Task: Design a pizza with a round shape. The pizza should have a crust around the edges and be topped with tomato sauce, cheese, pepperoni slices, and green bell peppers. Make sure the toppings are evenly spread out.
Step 432:
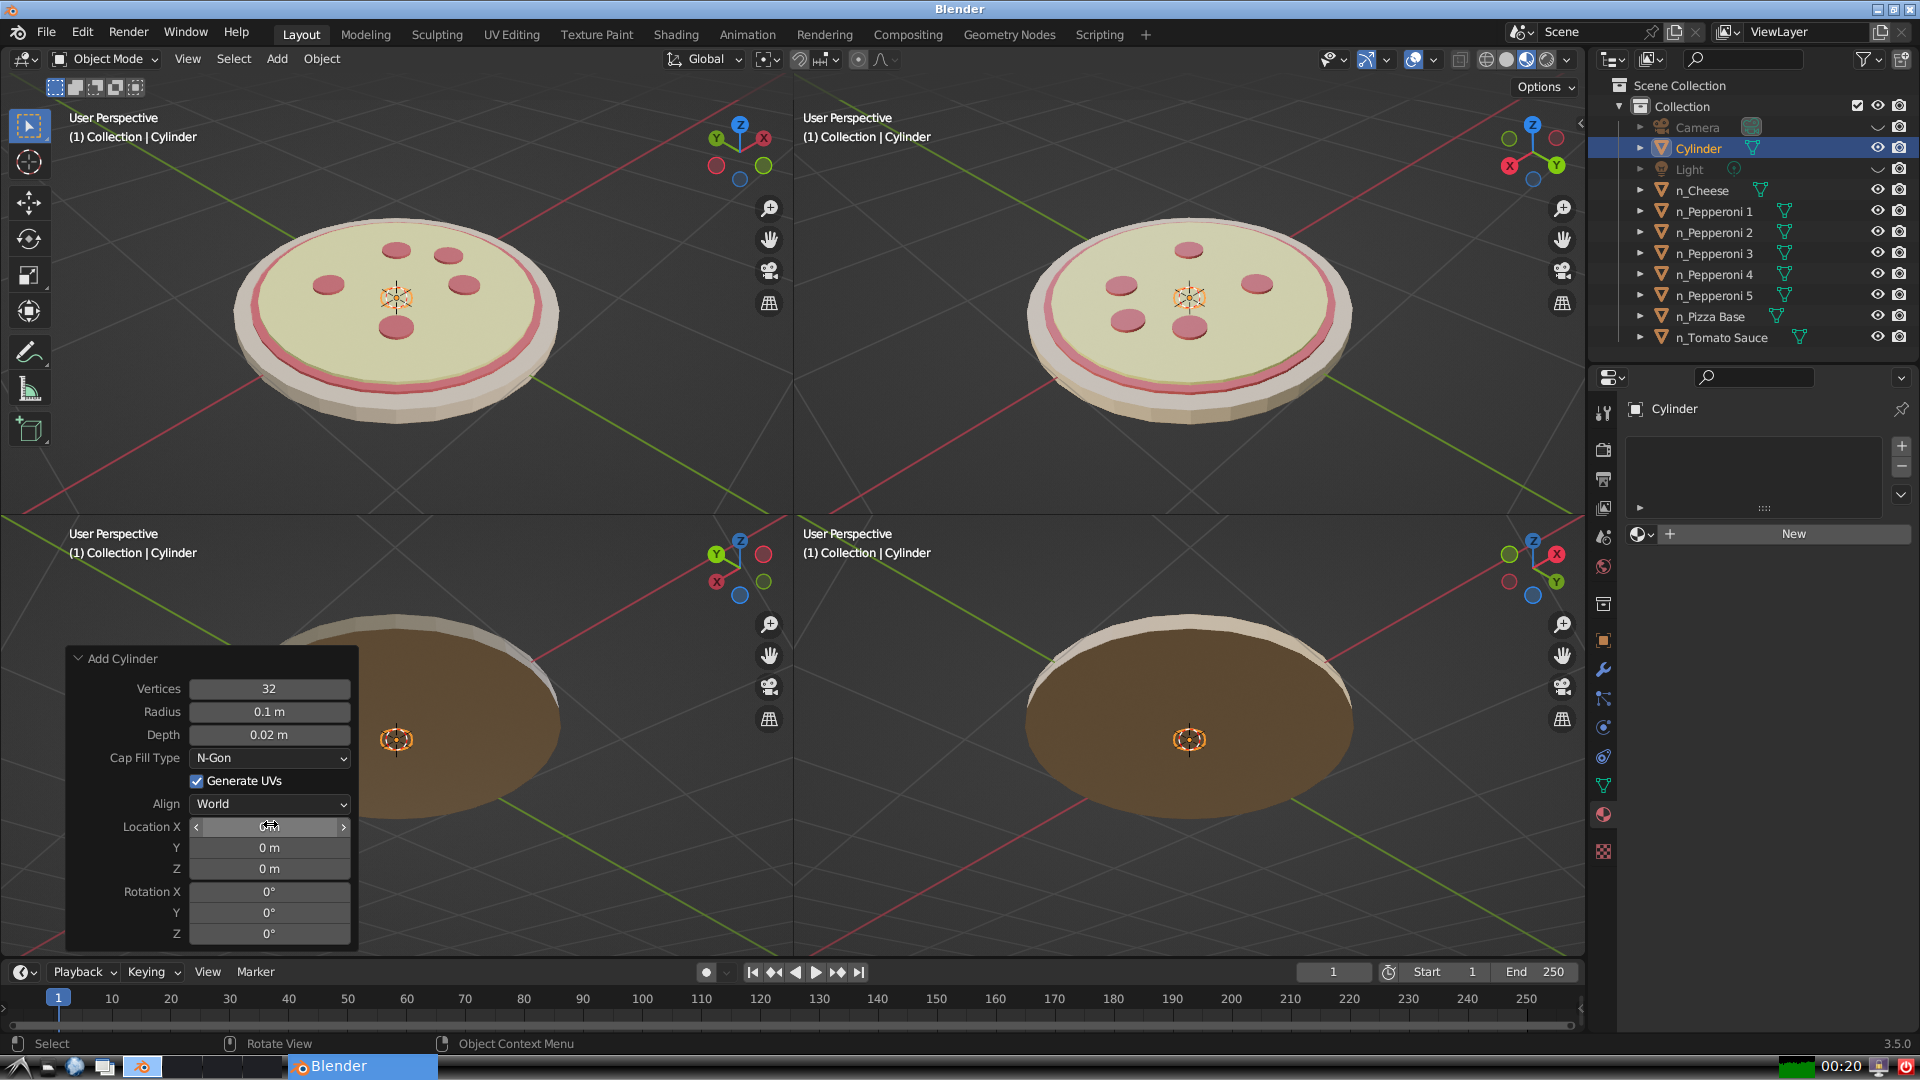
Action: click: no